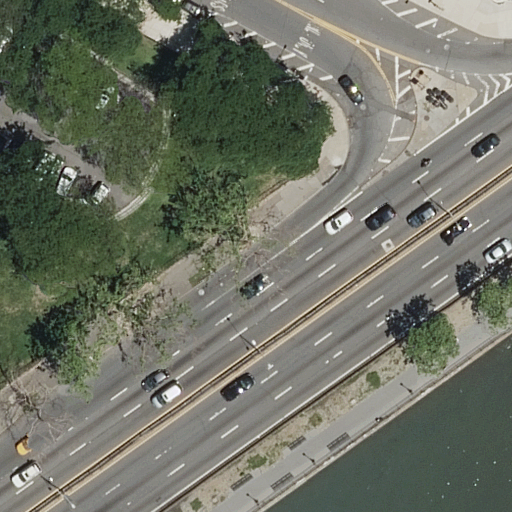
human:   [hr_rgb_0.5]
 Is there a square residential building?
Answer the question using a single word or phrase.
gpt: no

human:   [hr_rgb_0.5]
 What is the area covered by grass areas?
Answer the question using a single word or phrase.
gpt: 0m2

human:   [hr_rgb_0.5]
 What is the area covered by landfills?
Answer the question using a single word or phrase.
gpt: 0m2

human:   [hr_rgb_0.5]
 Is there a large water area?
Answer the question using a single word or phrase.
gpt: yes

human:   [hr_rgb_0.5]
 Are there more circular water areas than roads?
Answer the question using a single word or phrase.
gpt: no

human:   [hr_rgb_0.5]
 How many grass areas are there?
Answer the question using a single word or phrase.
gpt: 0

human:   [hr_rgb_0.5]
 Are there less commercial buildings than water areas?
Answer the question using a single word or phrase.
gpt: yes

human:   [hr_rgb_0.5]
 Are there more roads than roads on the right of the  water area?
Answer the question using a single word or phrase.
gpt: yes

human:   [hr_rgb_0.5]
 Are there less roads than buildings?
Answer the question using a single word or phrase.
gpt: no

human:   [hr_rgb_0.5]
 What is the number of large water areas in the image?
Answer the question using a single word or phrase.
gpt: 1

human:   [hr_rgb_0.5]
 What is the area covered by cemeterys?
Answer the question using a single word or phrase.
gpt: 0m2

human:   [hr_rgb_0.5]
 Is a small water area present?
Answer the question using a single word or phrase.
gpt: no

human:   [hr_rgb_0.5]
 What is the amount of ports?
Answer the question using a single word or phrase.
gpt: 0

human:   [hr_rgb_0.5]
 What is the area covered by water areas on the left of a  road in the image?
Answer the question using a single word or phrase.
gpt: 0m2

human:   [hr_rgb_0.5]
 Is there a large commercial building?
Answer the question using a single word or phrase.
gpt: no

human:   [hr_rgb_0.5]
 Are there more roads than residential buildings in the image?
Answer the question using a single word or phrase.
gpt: yes

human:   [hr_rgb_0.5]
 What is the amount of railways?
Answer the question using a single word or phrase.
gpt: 0

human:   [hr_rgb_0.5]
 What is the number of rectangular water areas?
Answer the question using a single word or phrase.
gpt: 1

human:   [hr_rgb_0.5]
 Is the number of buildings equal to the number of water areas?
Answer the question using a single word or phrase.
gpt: no

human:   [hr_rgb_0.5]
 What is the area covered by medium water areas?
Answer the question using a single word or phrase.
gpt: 0m2

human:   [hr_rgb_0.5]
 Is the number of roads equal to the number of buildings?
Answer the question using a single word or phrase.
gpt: no

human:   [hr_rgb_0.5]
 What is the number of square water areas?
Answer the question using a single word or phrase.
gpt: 0

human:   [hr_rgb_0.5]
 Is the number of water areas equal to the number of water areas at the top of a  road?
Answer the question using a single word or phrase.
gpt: no

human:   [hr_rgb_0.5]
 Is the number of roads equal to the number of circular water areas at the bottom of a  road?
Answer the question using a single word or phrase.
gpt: no

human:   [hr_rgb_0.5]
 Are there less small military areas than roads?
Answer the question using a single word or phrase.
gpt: yes

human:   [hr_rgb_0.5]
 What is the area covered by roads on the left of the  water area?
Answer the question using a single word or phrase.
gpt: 0m2

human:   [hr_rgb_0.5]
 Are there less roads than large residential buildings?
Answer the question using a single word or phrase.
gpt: no

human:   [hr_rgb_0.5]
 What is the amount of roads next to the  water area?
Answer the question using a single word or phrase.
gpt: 9

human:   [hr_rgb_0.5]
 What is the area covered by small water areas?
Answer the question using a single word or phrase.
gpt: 0m2

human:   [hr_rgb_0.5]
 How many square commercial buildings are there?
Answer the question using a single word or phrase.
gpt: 0

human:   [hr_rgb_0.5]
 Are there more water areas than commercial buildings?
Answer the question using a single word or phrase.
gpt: yes

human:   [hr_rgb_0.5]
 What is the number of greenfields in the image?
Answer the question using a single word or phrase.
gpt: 0

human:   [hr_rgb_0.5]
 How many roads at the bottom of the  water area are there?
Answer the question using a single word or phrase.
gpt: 0

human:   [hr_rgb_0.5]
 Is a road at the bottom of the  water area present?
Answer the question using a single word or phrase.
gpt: no

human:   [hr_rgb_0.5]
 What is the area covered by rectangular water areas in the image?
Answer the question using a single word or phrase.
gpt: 906m2

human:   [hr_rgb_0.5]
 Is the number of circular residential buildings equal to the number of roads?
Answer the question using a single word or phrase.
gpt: no